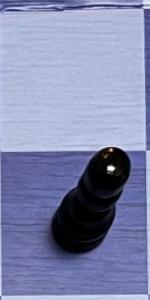
Label: Pawn_Black